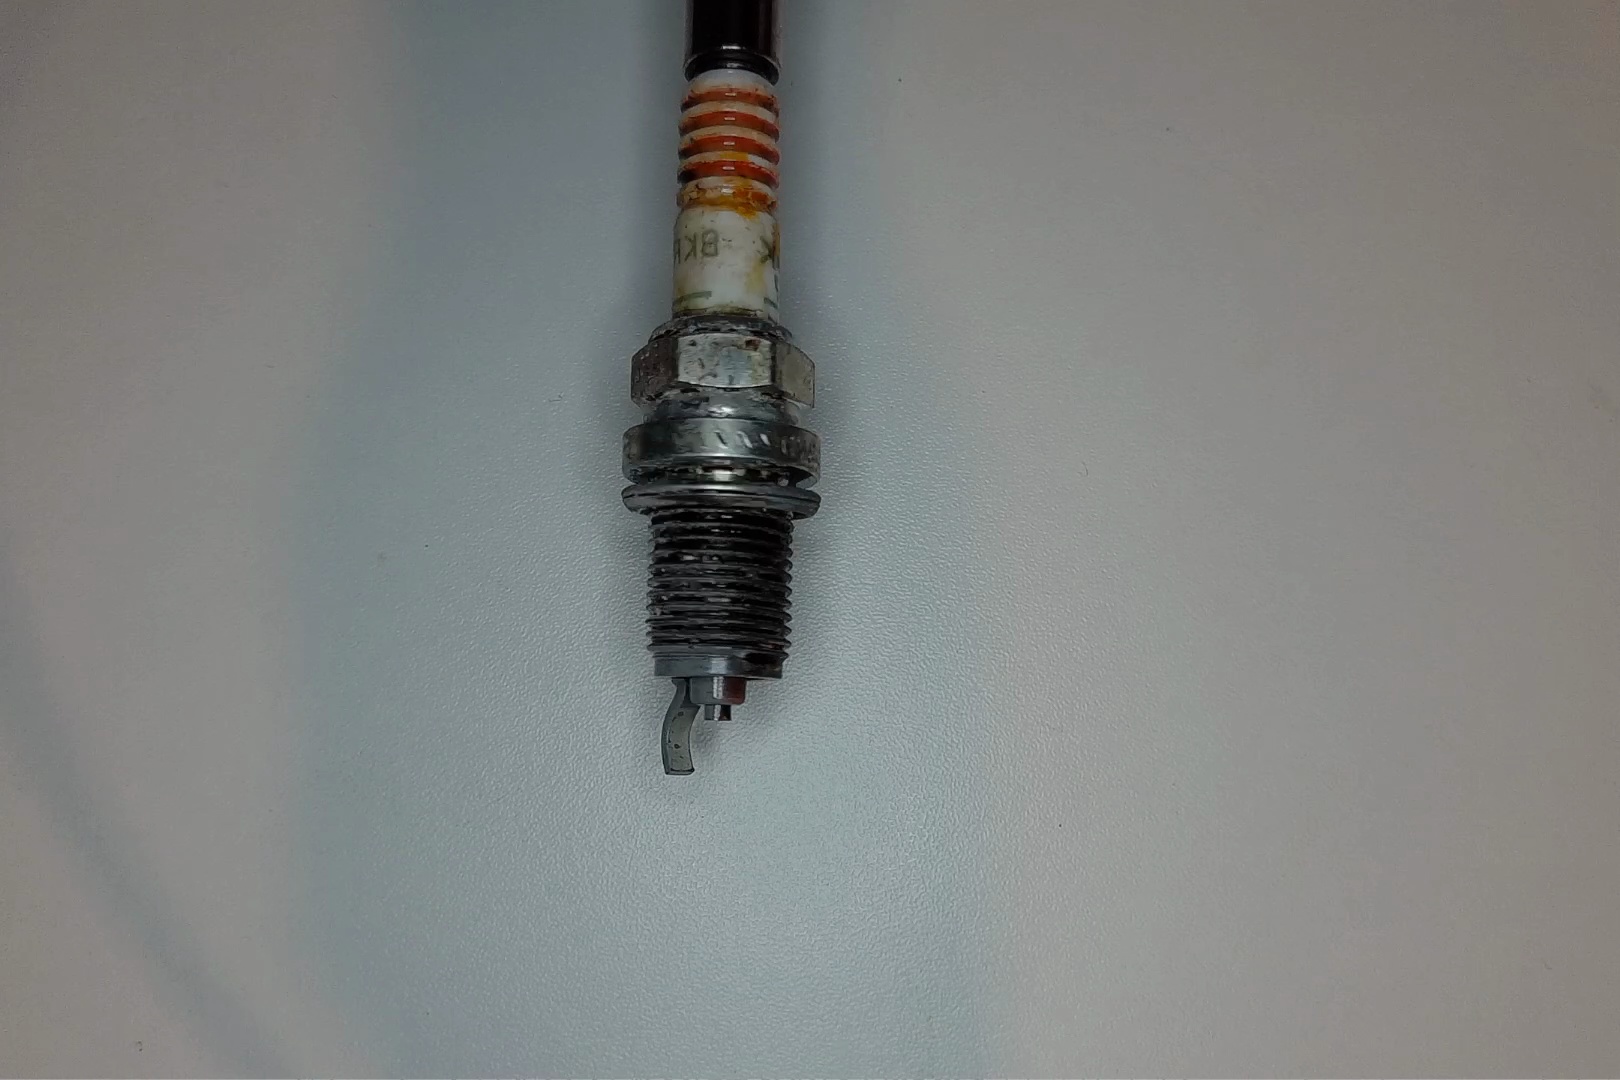
Label: anomaly